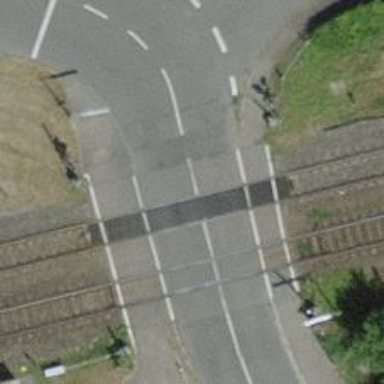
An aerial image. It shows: Railway track with single rail.